Current action and preconditions to check: trajectory_clear

Your task: For each precondition in the list above, predict whether it will hold at this action.

Consider the current scene as observed from the mobile robot's camera, and analyze the predicted future states of all dynamic agents (e.g., people, animals, vehicles, or any moving entities) within the NEXT SECOND.

IMPORTANT: Only answer "very likely" if you are absolutely certain—based on strong, clear evidence—that a dynamic agent will violate the precondition in the predicted future state. Do NOT answer "very likely" for unlikely, ambiguous, or low-probability risks.

Ask yourself for each precondition: Is there a high probability, with clear and convincing evidence, that the predicted future states of any dynamic agent will interfere with the predicted future state of the currently executing action within the NEXT SECOND, causing that precondition to fail?

Assess the risk level based on these predictions. Use "likely" or "very likely" if motions create a clear risk of interference.

Use "neutral" or "improbable" if agents are nearby but their predicted paths are clearly diverging or non-conflicting.

Failure Risk Categories: "very improbable", "improbable", "neutral", "likely", "very likely"

Answer Format: Output ONLY the probability_of_failure value from these categories: "very improbable", "improbable", "neutral", "likely", "very likely"

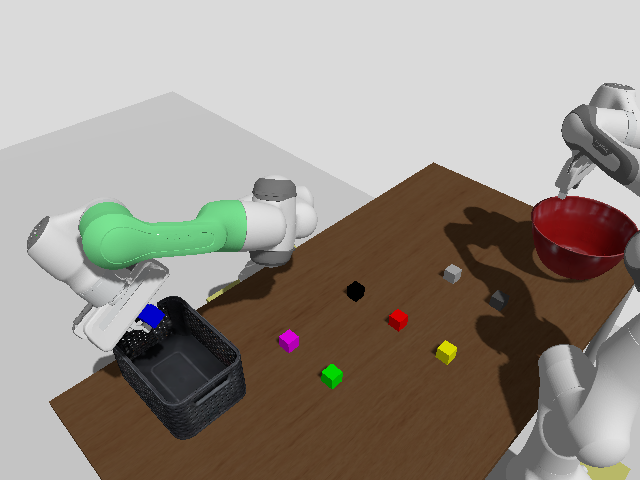

Answer: very improbable